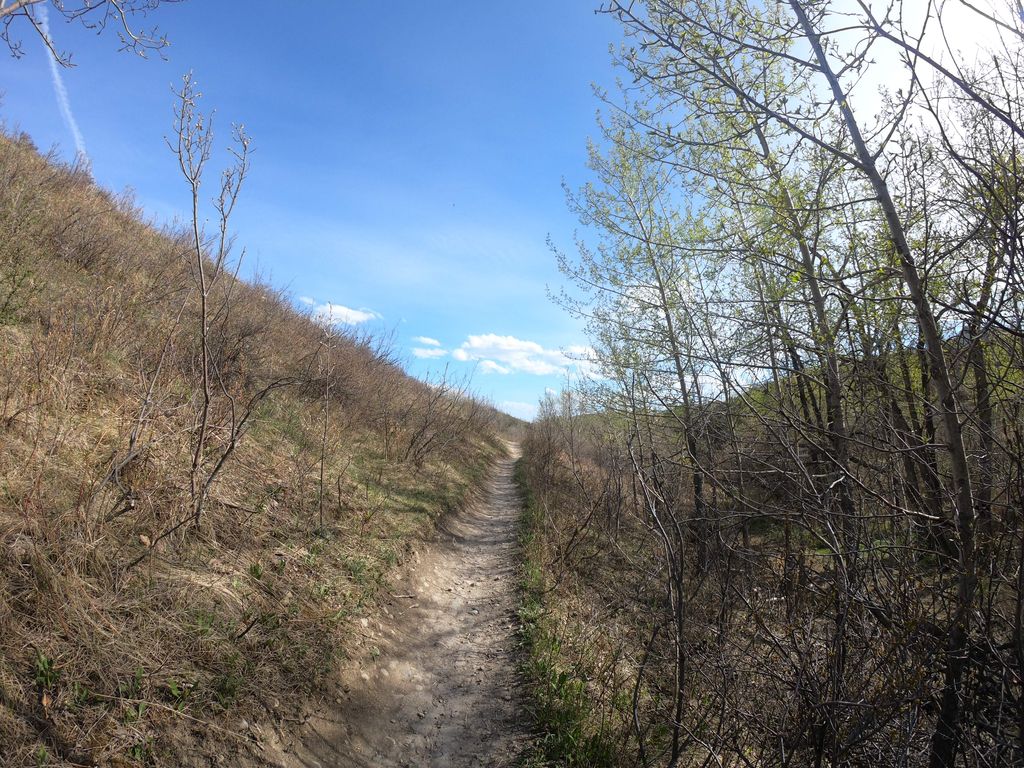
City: calgary